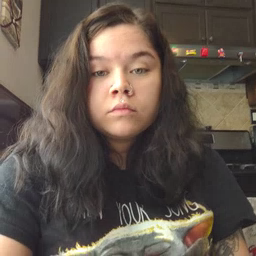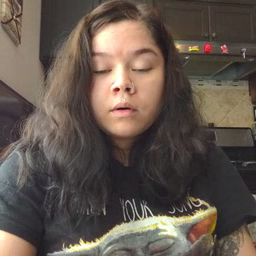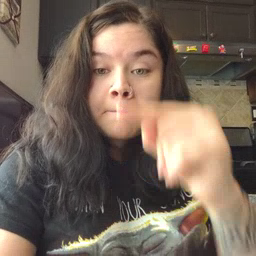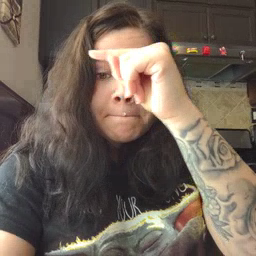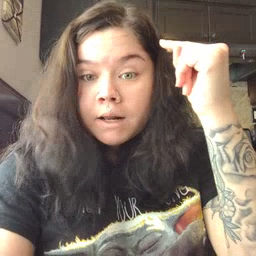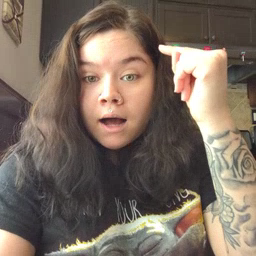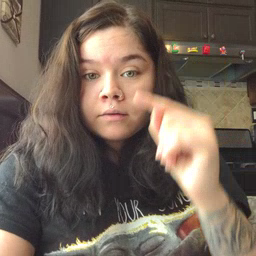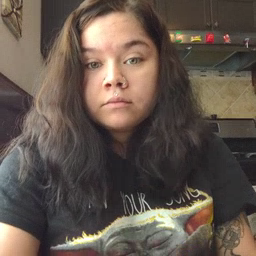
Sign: black